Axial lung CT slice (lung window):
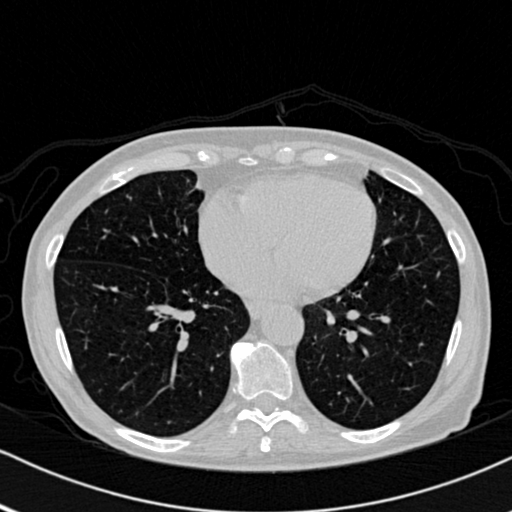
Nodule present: no